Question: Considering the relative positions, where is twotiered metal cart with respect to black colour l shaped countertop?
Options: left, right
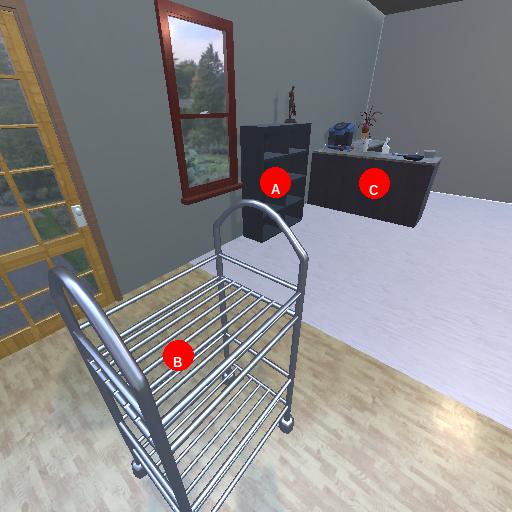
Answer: left